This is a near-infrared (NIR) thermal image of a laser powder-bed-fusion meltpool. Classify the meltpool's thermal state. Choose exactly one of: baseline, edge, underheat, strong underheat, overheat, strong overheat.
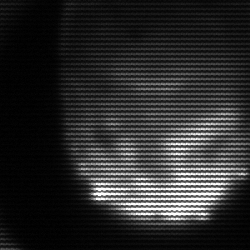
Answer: edge